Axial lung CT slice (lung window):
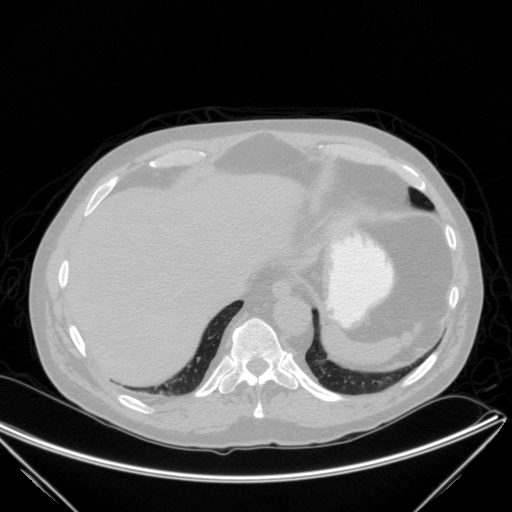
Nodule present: no